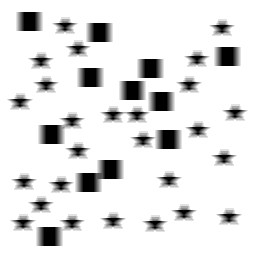
Squares: 12
Triangles: 0
Stars: 26
Total shapes: 38